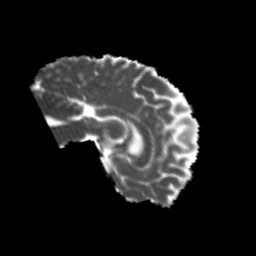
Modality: MD
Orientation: sagittal
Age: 20
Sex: male
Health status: healthy
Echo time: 0.074 s